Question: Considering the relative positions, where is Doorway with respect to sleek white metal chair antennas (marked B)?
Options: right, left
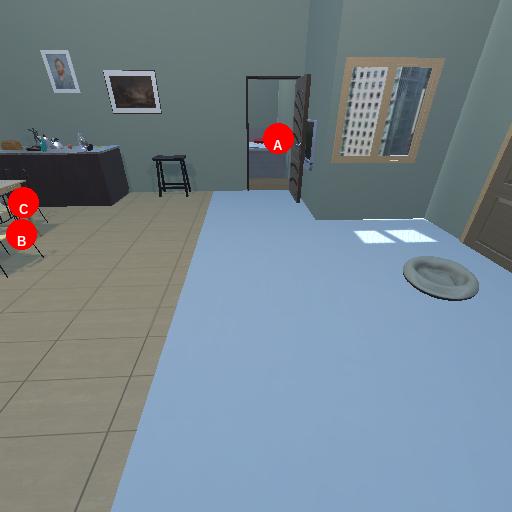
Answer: right